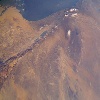
Label: land